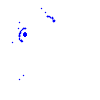
Particle: proton